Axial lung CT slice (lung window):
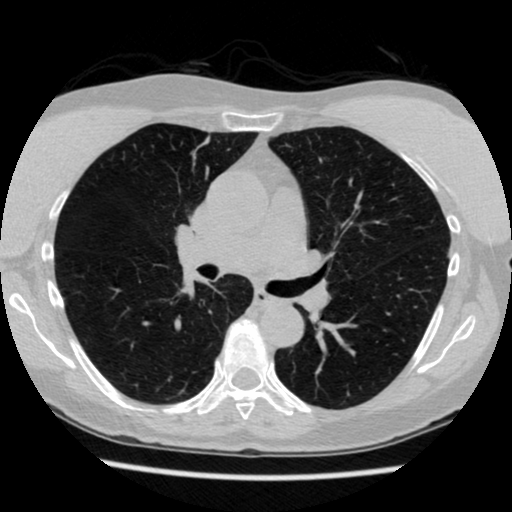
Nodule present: no